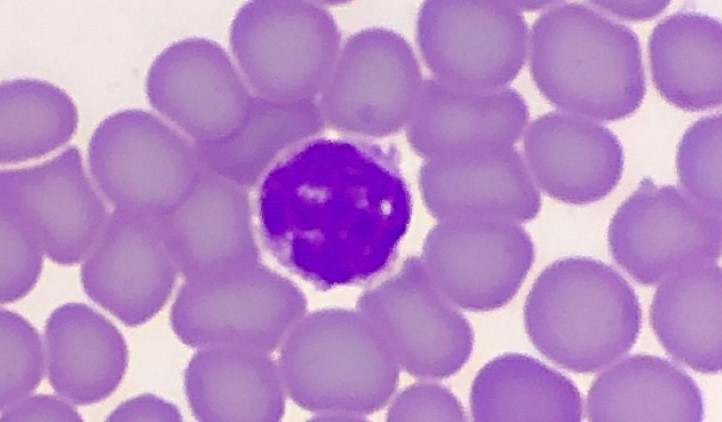
White blood cell type: Lymphocyte